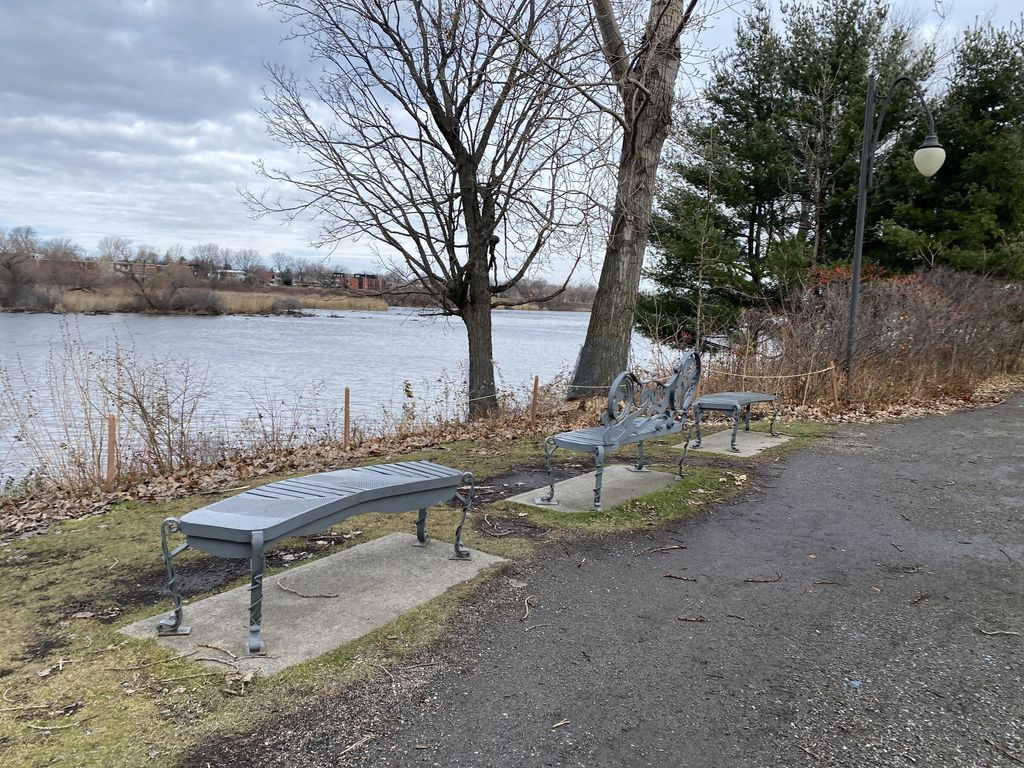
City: montreal